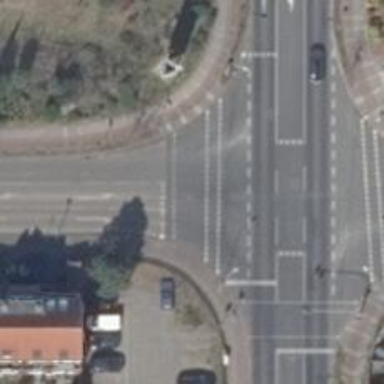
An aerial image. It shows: Road crossing with traffic signals.